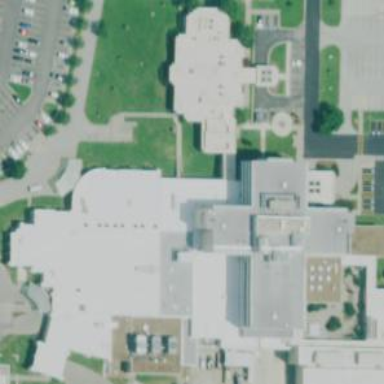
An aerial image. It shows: Hospital building.